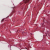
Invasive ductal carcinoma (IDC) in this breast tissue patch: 0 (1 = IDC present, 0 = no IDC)